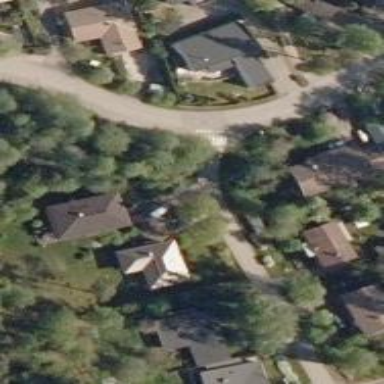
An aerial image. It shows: Marked crossing on asphalt cycleway road.